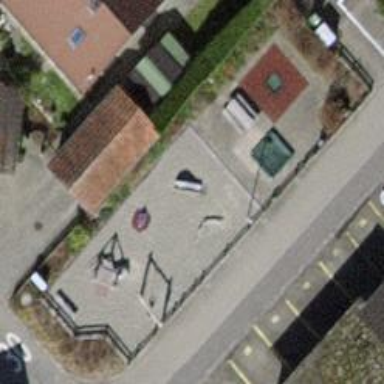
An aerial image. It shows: Playground area for leisure land.